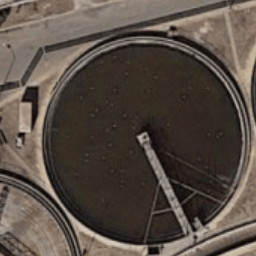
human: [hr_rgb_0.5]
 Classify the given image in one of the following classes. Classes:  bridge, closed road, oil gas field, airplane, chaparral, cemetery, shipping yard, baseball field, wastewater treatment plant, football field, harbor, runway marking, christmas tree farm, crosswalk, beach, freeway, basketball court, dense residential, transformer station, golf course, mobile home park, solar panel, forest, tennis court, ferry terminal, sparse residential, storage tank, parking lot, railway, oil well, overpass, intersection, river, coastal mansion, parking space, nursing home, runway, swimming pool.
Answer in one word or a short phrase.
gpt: wastewater treatment plant